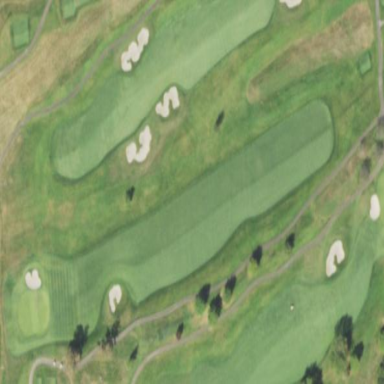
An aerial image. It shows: Area of rough grass used for golf.